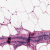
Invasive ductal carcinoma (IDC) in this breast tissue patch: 0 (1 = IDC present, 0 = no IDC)